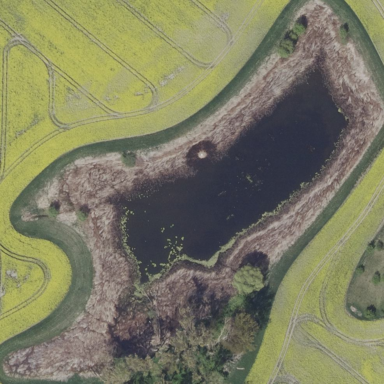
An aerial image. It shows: Pond with natural water.